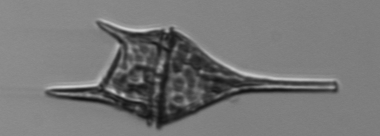
Label: Tripos_lineatus